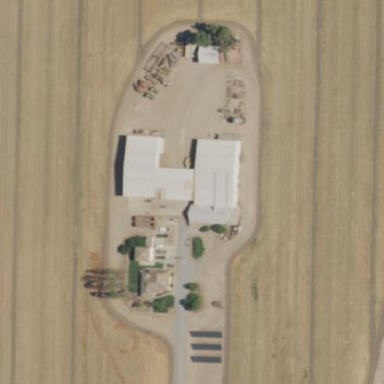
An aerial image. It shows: Farmyard area.